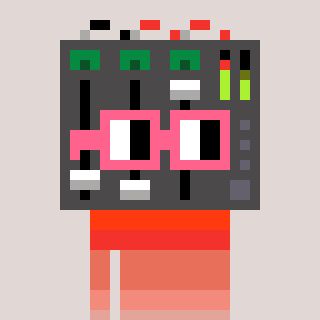
a pixel art character with square pink glasses, a mixer-shaped head and a orange-colored body on a warm background